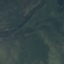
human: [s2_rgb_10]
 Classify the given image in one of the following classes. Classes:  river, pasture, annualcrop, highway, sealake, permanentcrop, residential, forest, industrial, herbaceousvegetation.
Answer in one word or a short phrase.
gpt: HerbaceousVegetation